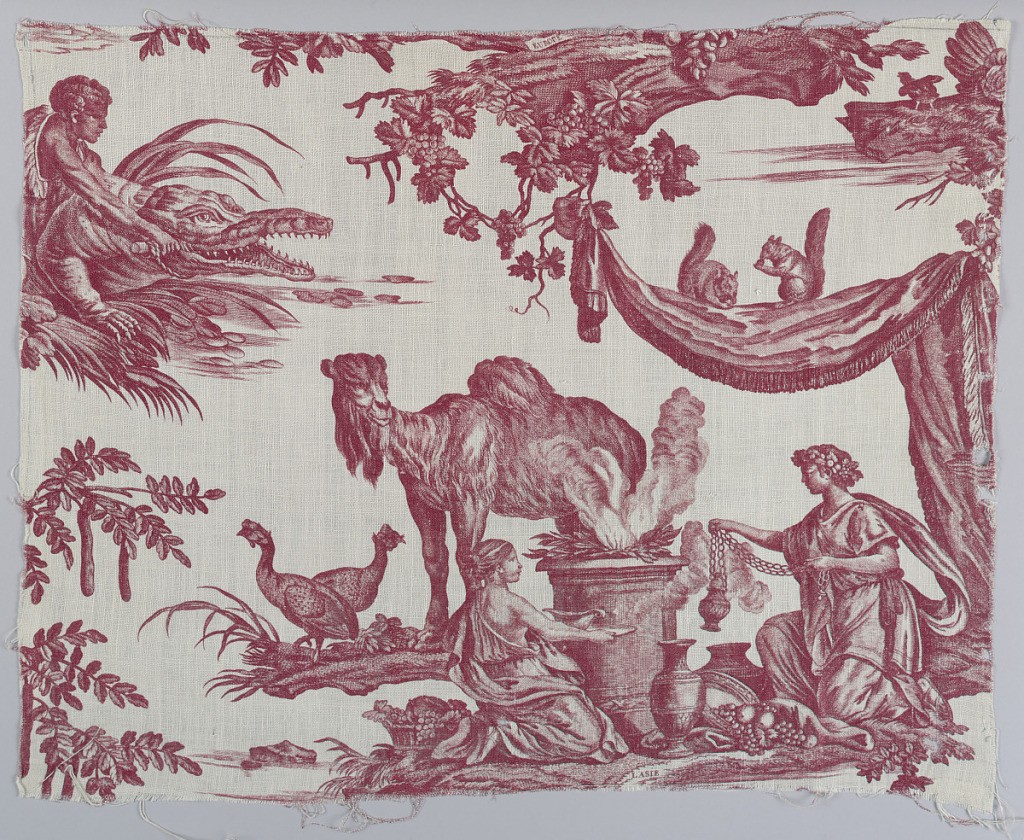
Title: Textile
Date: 1783–1793
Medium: cotton Technique: printed by engraved copper plate on plain weave
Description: Portion from "Les Quatre Parties de Monde", showing an allegorical image of Europe alongside a camel, squirrels, and birds.